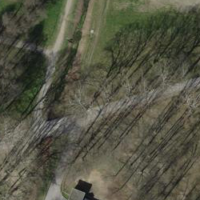
EUNIS habitat code: 44
Species observed at this site:
Chroicocephalus ridibundus
Corvus corone
Motacilla cinerea
Alauda arvensis
Fringilla montifringilla
Erithacus rubecula
Troglodytes troglodytes
Corvus cornix
Sitta europaea
Columba livia
Passer italiae
Fringilla coelebs
Motacilla alba
Passer montanus